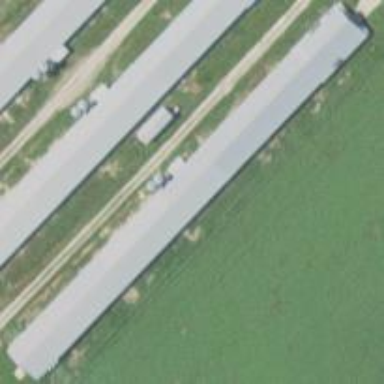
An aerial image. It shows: Farm auxiliary building.